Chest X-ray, PA view. Patient: 68 years old, sex M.
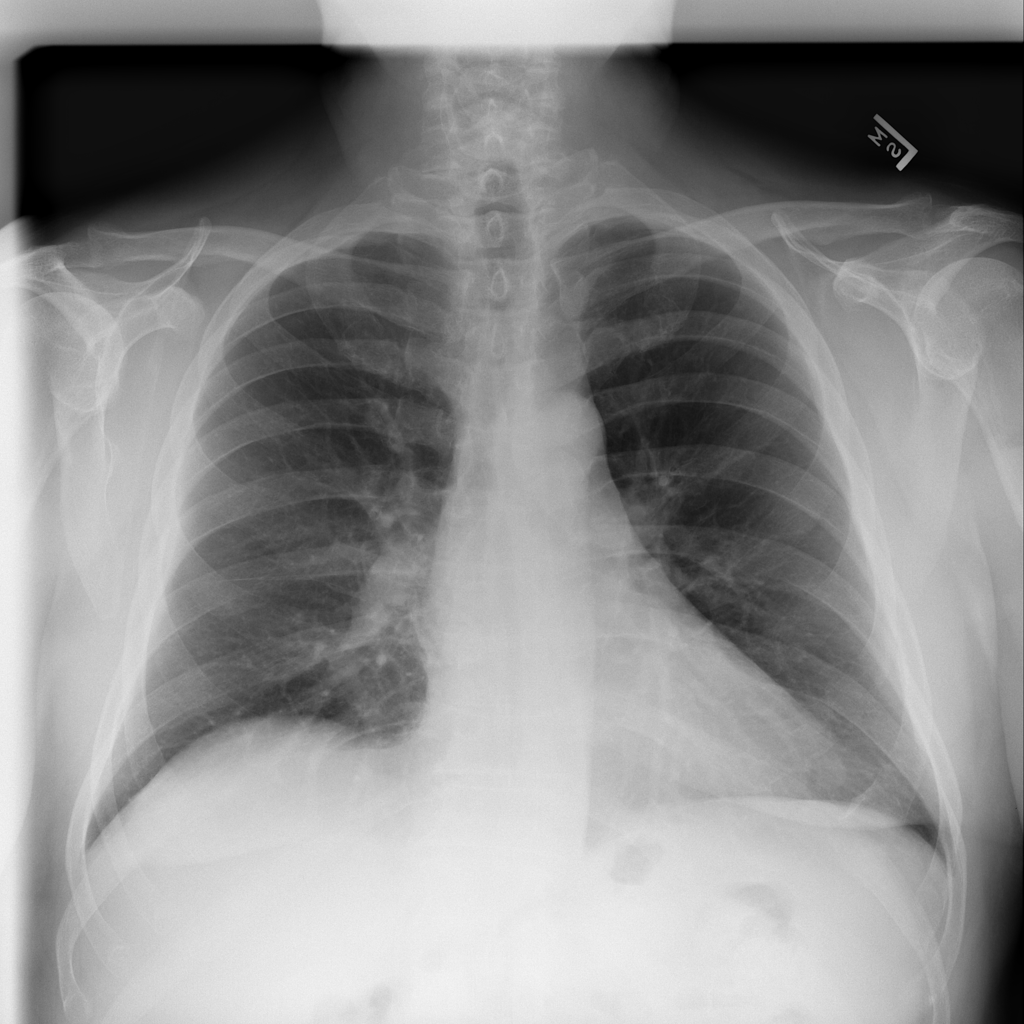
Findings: No Finding